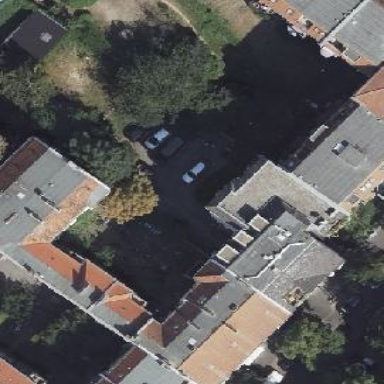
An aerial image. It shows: Quadruple saltbox roof shape on apartment building.